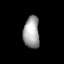
Tissue: lung
Cell type: Fibroblasts
Senescence score: 0.5471
Nuclear area (px): 501
Mean DAPI intensity: 161.184